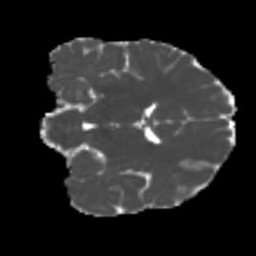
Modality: MD
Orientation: coronal
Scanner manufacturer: siemens
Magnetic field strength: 3 T
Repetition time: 4 s
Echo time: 0.0594 s